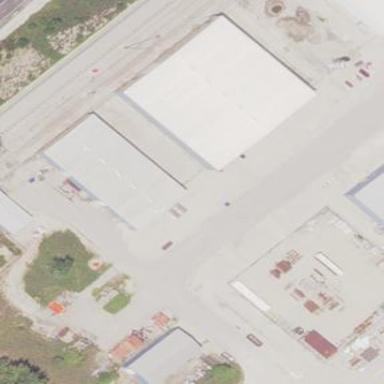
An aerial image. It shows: Industrial building.